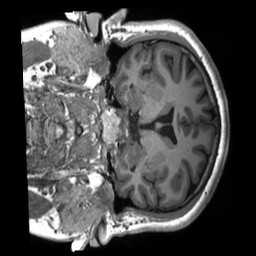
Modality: T1w
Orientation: coronal
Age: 20
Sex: male
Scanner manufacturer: siemens
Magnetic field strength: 3 T
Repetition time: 2.3 s
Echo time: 0.00232 s